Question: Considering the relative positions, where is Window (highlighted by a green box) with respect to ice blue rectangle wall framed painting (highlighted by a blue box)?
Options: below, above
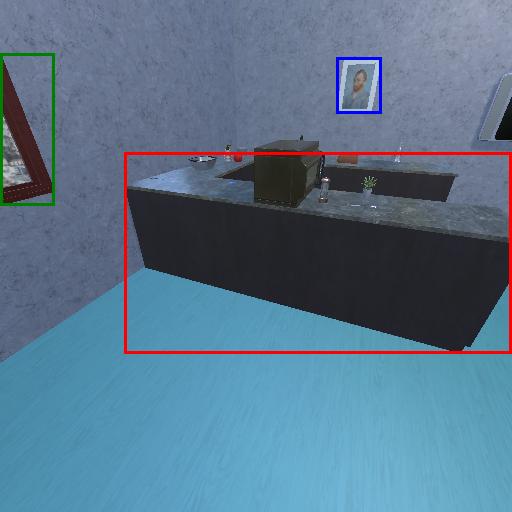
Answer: below